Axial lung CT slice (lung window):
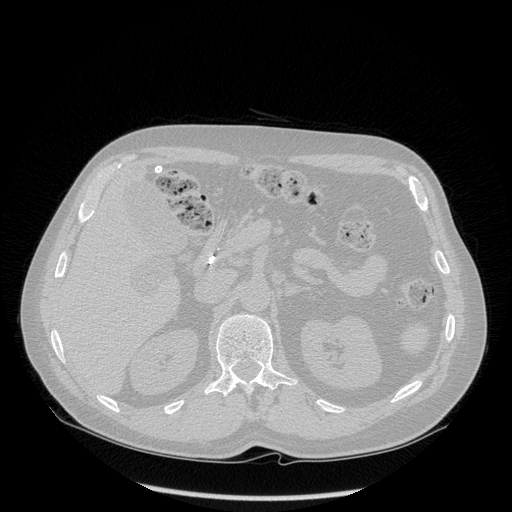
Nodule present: no